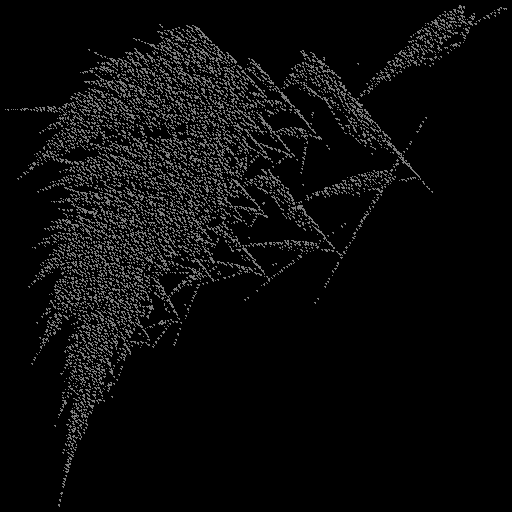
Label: turbanshell